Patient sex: M
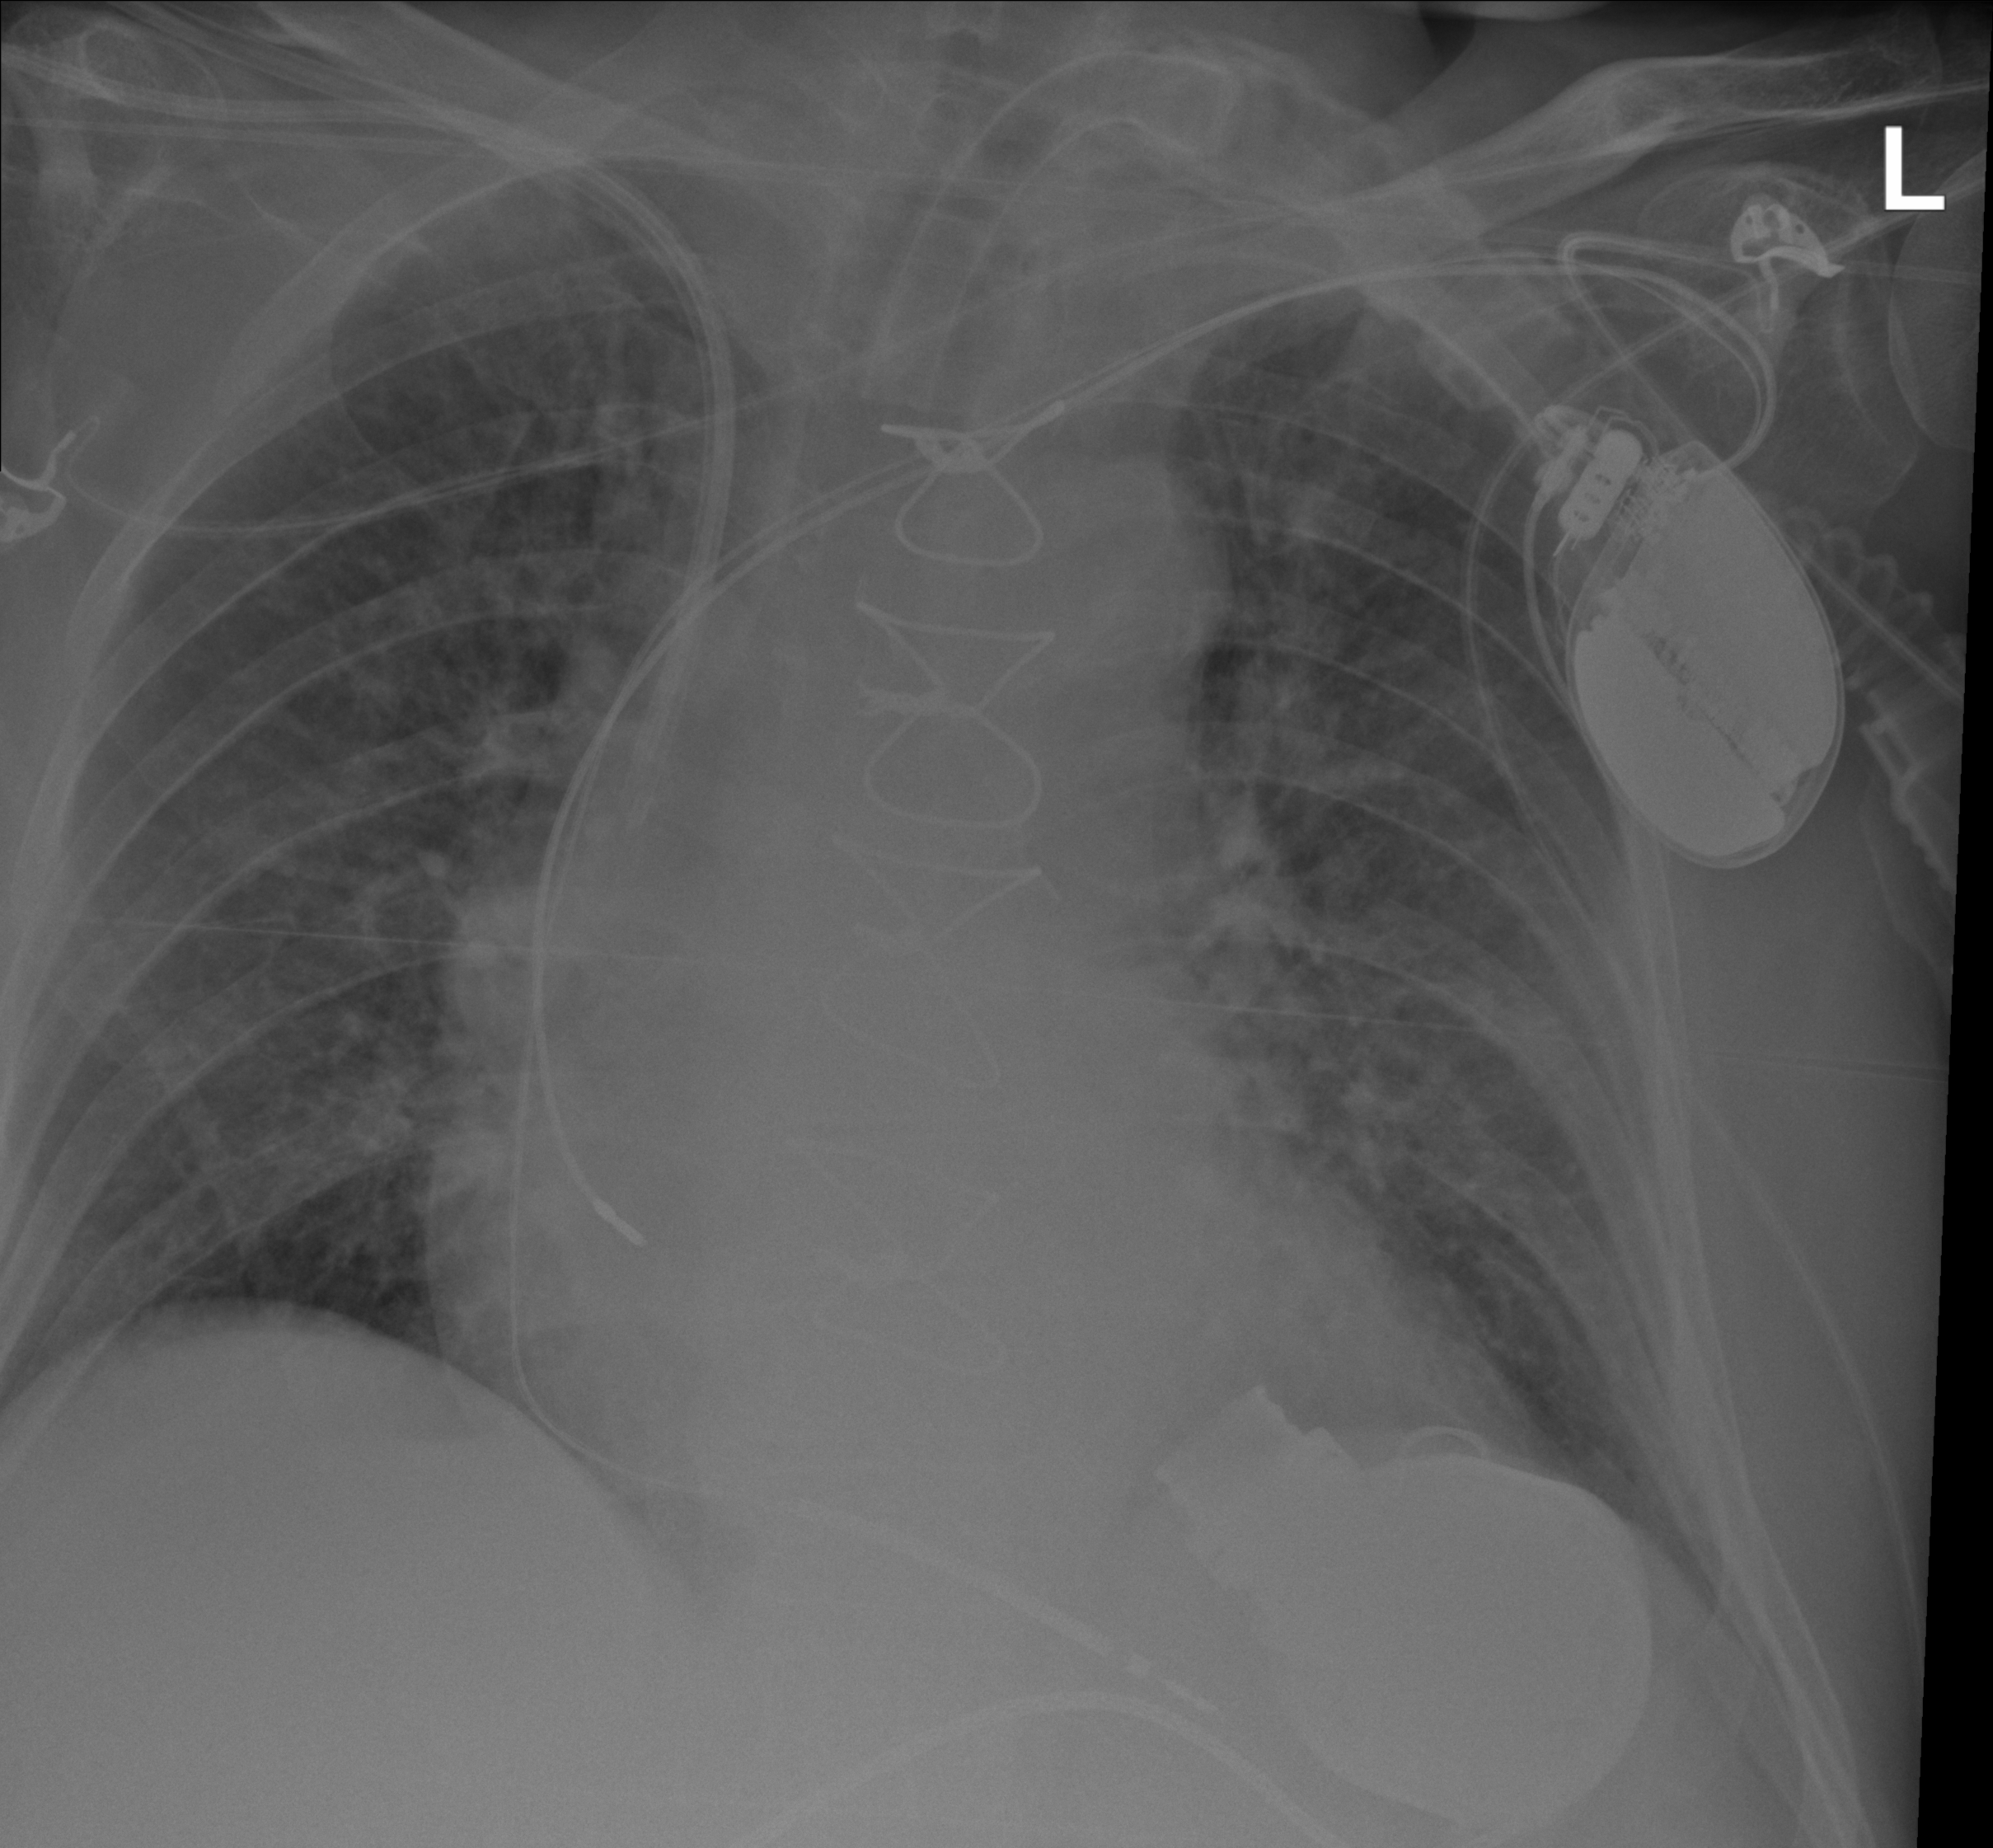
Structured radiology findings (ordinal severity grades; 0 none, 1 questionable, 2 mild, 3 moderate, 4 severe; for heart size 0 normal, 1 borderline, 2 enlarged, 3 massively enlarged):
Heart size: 2
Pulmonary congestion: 2
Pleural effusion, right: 0
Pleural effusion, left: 0
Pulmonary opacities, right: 2
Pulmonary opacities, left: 2
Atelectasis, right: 2
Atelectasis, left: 2